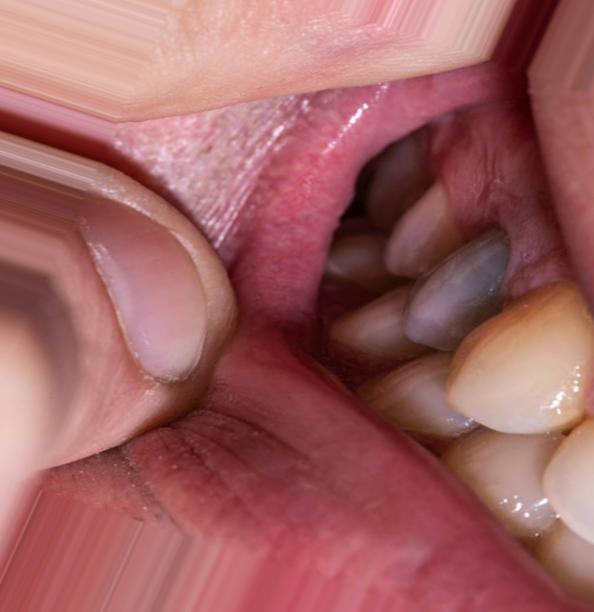
Condition: Caries